Question: I have followed this <URL> and added 'FontAwesome.otf' to 'assets/fonts' folder
here are my strings:
'''
<!-- icons -->
<string name="list_icon">&#xf03a;</string>
<string name="plus_icon">&#xf067;</string>
<string name="search_icon">&#xf002;</string>
'''
Here are the buttons:
'''
<Button
android:id="@+id/b1"
android:layout_width="0dp"
android:layout_height="wrap_content"
android:layout_weight="1"
android:background="@drawable/navigation_button"
style="?android:attr/buttonBarButtonStyle"
android:textColor="#FFFFFF"
android:text="@string/search_icon" />
<Button
android:id="@+id/b2"
android:layout_width="0dp"
android:layout_height="wrap_content"
android:layout_weight="1"
android:background="@drawable/navigation_button"
style="?android:attr/buttonBarButtonStyle"
android:textColor="#FFFFFF"
android:text="@string/plus_icon" />
<Button
android:id="@+id/b3"
android:layout_width="0dp"
android:layout_height="wrap_content"
android:layout_weight="1"
android:background="@drawable/navigation_button"
style="?android:attr/buttonBarButtonStyle"
android:textColor="#FFFFFF"
android:text="@string/list_icon" />
'''
and here is the typface:
'''
font = Typeface.createFromAsset(getAssets(), "/fonts/FontAwesome.otf" );
'''
and here is the buttons again:
'''
B1 = (Button) findViewById(R.id.b1);
B2 = (Button) findViewById(R.id.b2);
B3 = (Button) findViewById(R.id.b3);
B1.setTypeface(font);
B2.setTypeface(font);
B3.setTypeface(font);
'''
Here is the logcat:
'''
01-28 00:15:34.863: E/AndroidRuntime(1933): FATAL EXCEPTION: main
01-28 00:15:34.863: E/AndroidRuntime(1933): java.lang.RuntimeException: Unable to start activity ComponentInfo{com.evapp.activities/com.evapp.activities.HomeActivity}: java.lang.RuntimeException: native typeface cannot be made
01-28 00:15:34.863: E/AndroidRuntime(1933): at android.app.ActivityThread.performLaunchActivity(ActivityThread.java:2059)
01-28 00:15:34.863: E/AndroidRuntime(1933): at android.app.ActivityThread.handleLaunchActivity(ActivityThread.java:2084)
01-28 00:15:34.863: E/AndroidRuntime(1933): at android.app.ActivityThread.access$600(ActivityThread.java:130)
01-28 00:15:34.863: E/AndroidRuntime(1933): at android.app.ActivityThread$H.handleMessage(ActivityThread.java:1195)
01-28 00:15:34.863: E/AndroidRuntime(1933): at android.os.Handler.dispatchMessage(Handler.java:99)
01-28 00:15:34.863: E/AndroidRuntime(1933): at android.os.Looper.loop(Looper.java:137)
01-28 00:15:34.863: E/AndroidRuntime(1933): at android.app.ActivityThread.main(ActivityThread.java:4745)
01-28 00:15:34.863: E/AndroidRuntime(1933): at java.lang.reflect.Method.invokeNative(Native Method)
01-28 00:15:34.863: E/AndroidRuntime(1933): at java.lang.reflect.Method.invoke(Method.java:511)
01-28 00:15:34.863: E/AndroidRuntime(1933): at com.android.internal.os.ZygoteInit$MethodAndArgsCaller.run(ZygoteInit.java:786)
01-28 00:15:34.863: E/AndroidRuntime(1933): at com.android.internal.os.ZygoteInit.main(ZygoteInit.java:553)
01-28 00:15:34.863: E/AndroidRuntime(1933): at dalvik.system.NativeStart.main(Native Method)
01-28 00:15:34.863: E/AndroidRuntime(1933): Caused by: java.lang.RuntimeException: native typeface cannot be made
01-28 00:15:34.863: E/AndroidRuntime(1933): at android.graphics.Typeface.<init>(Typeface.java:175)
01-28 00:15:34.863: E/AndroidRuntime(1933): at android.graphics.Typeface.createFromAsset(Typeface.java:149)
01-28 00:15:34.863: E/AndroidRuntime(1933): at com.evapp.activities.HomeActivity.onCreate(HomeActivity.java:19)
01-28 00:15:34.863: E/AndroidRuntime(1933): at android.app.Activity.performCreate(Activity.java:5008)
01-28 00:15:34.863: E/AndroidRuntime(1933): at android.app.Instrumentation.callActivityOnCreate(Instrumentation.java:1079)
01-28 00:15:34.863: E/AndroidRuntime(1933): at android.app.ActivityThread.performLaunchActivity(ActivityThread.java:2023)
'''

What is wrong with that??
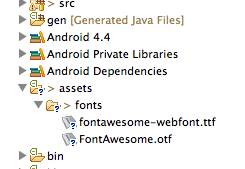
Answer: I found differences with the lines of code below after looking at your referenced link. It seems like the referenced link just used the filename as a parameter whereas you are providing a path to the file. Also perhaps you want to declare font as a Typeface unless this is done earlier on in the code.
Your code...
'''
font = Typeface.createFromAsset(getAssets(), "/fonts/FontAwesome.otf" );
'''
Code from referenced link...
'''
Typeface font = Typeface.createFromAsset( getAssets(), "fontawesome-webfont.ttf" );
'''